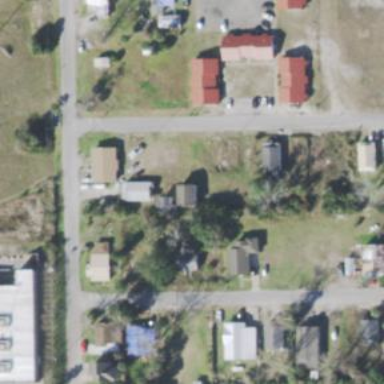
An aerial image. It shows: This residential area consists of single-family homes.